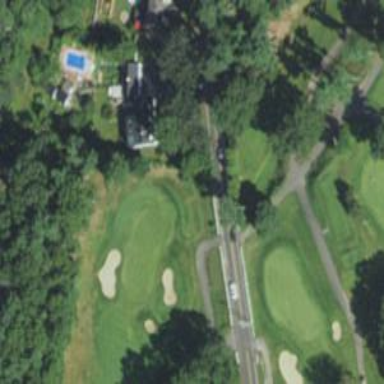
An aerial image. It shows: Golf tee.